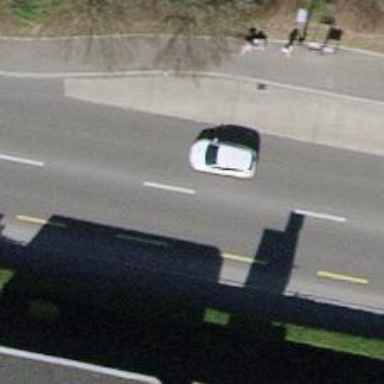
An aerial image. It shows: Bus stop equipped with public transport stop position.